Question: I'm running in to a freeze (deadlock?) with the 'NSPrivateQueueConcurrencyType' concurrency type and not with the 'NSMainQueueConcurrencyType'.
My context initialization:
'''
_managedObjectContext = [[NSManagedObjectContext alloc]
initWithConcurrencyType:NSPrivateQueueConcurrencyType];
[_managedObjectContext setPersistentStoreCoordinator:coordinator];
'''
The troublesome code:
'''
NSManagedObjectID *managedObjectID = [self managedObjectIDForEntity:entity
withParseObjectId:object.objectId];
managedObject = [context existingObjectWithID:managedObjectID error:error];
'''
The backtrace:

Link to Github <URL> for some context into the issue.
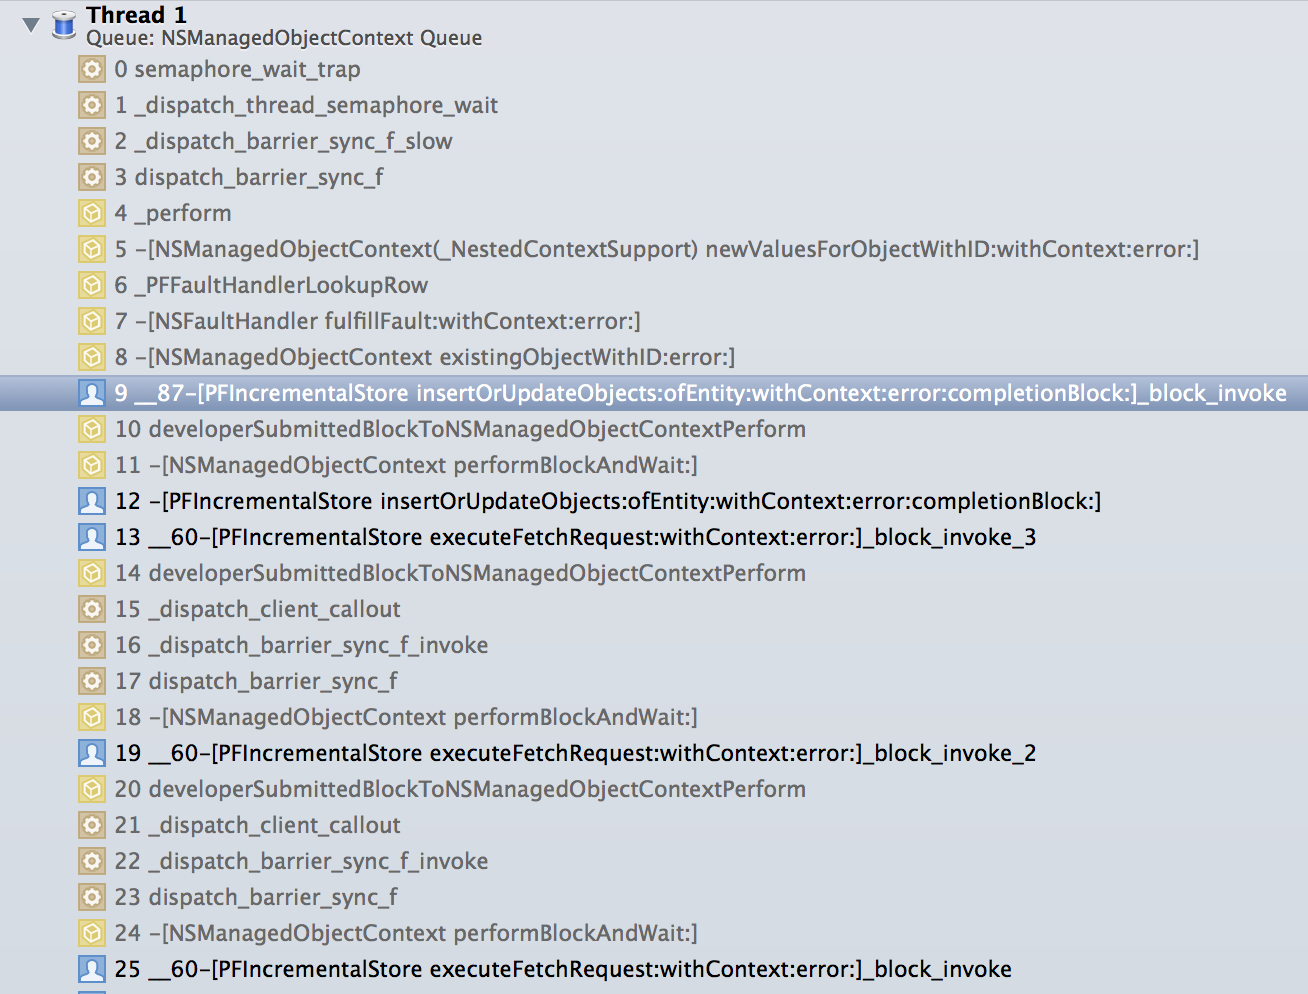
Answer: You have shot yourself in the face.
'executeFetchRequest:error:' creates a separate child context on which it does some work (while the parent's queue is blocked). This work involves synchronously dispatching work to the parent's queue (via 'insertOrUpdateObjects:').
This is because 'NSManagedObjectContext' '-existingObjectWithId:' with nested contexts dispatches to the parent's queue to fulfill objects faulted in to the parent context. Unfortunately you've already blocked the parent's queue with your 'performBlockAndWait' on the child context.
A great sadness ensues.
---
Edit: Thoughts on a possible solution
The problem here is caused by the use of nested contexts with different queues. I'm not sure I understand the motivation for using a nested context in this situation unless the provided context is NSMainQueueConcurrencyType.
Even then, forcing fetch work off the calling context's queue is hazardous, since any existing objects in the fetch will fall victim to this problem if they are faulted (as is being done here).
It is possible that the AFIncrementalStore somehow guarantees graph isolation in this situation. I found this issue filed against AFNetwork:
<URL>
It is suspiciously similar in that a retain cycle prevented an object from being deallocated, thereby causing it to permanently exist in the parent context and deadlock trying to fault.